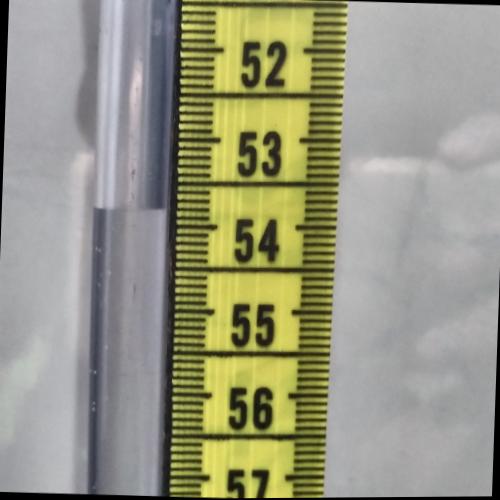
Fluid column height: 53.8 cm